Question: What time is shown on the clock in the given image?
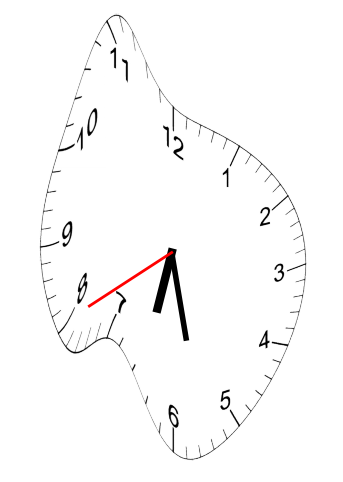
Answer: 06:27:40